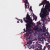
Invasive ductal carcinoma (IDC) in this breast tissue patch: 0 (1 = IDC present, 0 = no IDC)